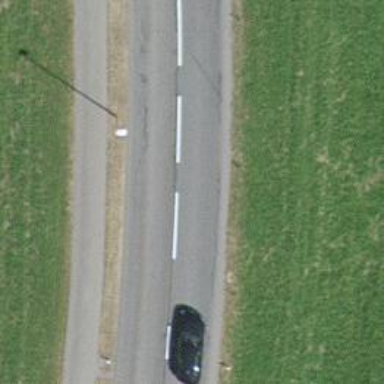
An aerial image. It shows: Primary highway.